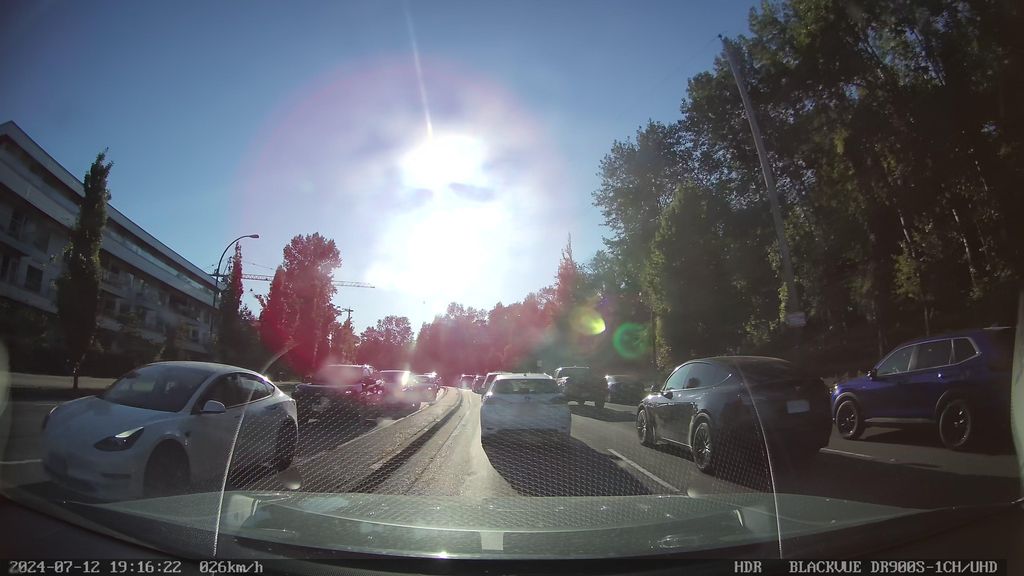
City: vancouver